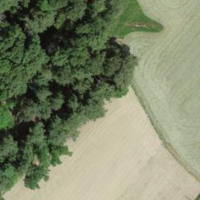
EUNIS habitat code: 52
Species observed at this site:
Nemobius sylvestris